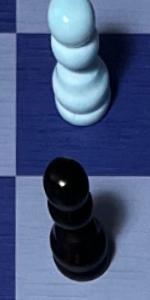
Label: Pawn_Black